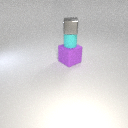
large purple rubber cube below small cyan rubber cylinder